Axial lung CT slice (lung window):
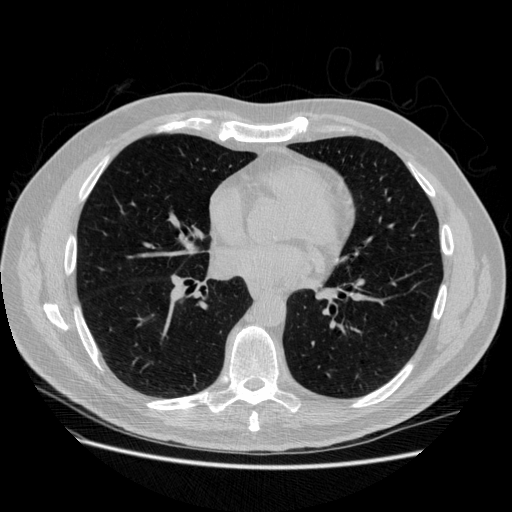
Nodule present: no